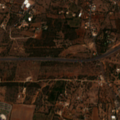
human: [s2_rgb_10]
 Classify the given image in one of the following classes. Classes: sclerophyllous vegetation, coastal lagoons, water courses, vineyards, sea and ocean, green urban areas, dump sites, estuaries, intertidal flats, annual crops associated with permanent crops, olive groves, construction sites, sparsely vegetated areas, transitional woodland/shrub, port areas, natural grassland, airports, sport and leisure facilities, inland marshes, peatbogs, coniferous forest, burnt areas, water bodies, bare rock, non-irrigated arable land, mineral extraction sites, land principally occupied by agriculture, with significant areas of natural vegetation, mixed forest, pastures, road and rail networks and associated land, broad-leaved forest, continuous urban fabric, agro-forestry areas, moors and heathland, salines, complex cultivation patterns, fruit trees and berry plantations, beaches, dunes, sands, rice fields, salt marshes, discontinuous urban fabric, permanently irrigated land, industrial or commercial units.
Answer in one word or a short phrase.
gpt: sport and leisure facilities, annual crops associated with permanent crops, complex cultivation patterns, land principally occupied by agriculture, with significant areas of natural vegetation, sclerophyllous vegetation